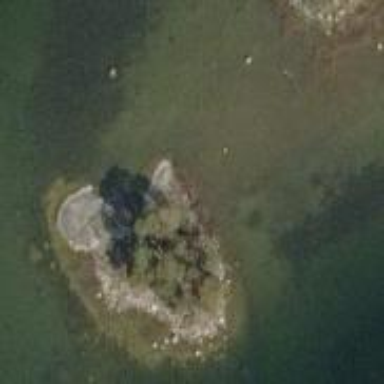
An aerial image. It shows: Islet along the coastline.